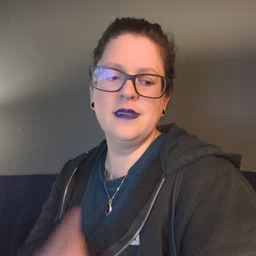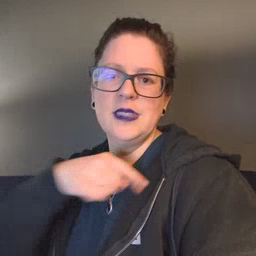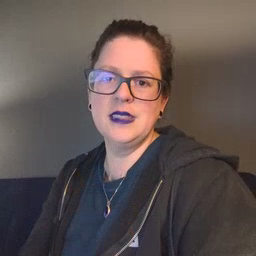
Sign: weus